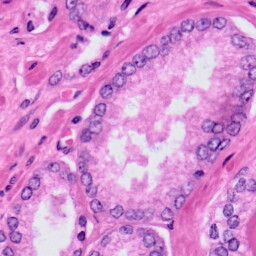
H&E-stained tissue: Prostate